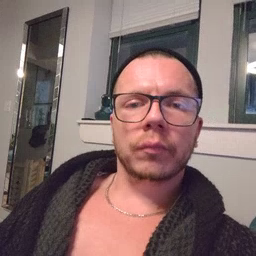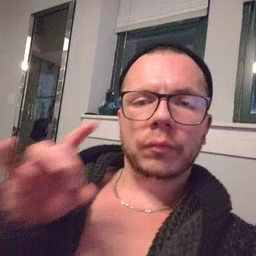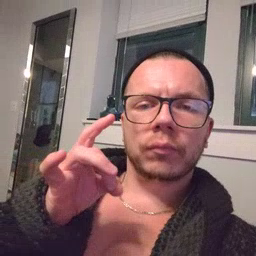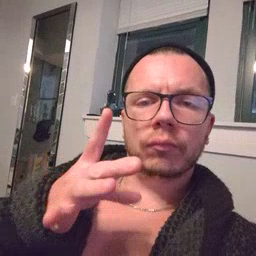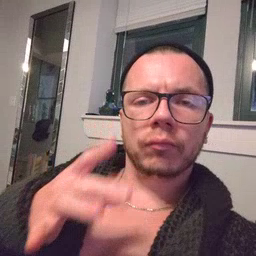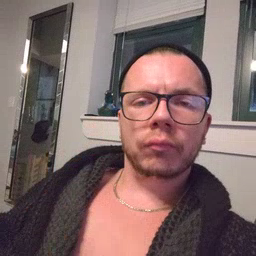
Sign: hate